Question: I have a graphicImage in a DataTable Colum.
My problem is that behind my icon I see a symbol like "^"

-
> '''
<p:dataTable>
<p:column>
<p:graphicImage
value="#{pageContext.contextPath}/style/images/done.png"
styleClass="ui-icon ui-icon-circle"
rendered="#{estudoObj.pending eq 0)}"/>
</p:column>
'''
-
> '''
.ui-icon-circle {
width:20px;
height:20px;
border:0;
margin: 0px 5px 0px 5px;
}
'''
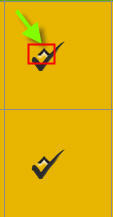
Answer: 'ui-icon' has a 'background-image' rule associated which you don't want in your case,
you could add :
'background-image: none !important;'
to your 'ui-icon-circle' or not use 'ui-icon' at all.